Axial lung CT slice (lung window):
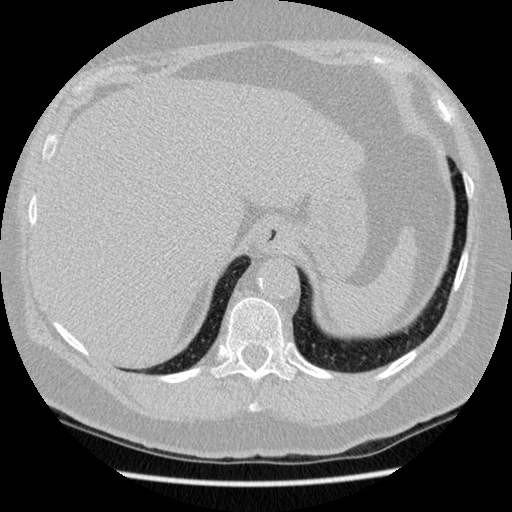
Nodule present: no